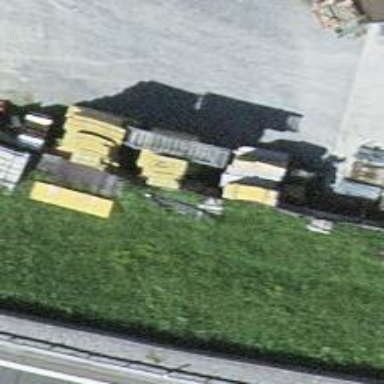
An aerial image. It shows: Retaining wall.